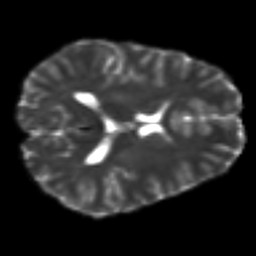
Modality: T2w
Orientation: axial
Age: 23
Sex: male
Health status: ill
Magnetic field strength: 3 T
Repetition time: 9 s
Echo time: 0.093 s